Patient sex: F
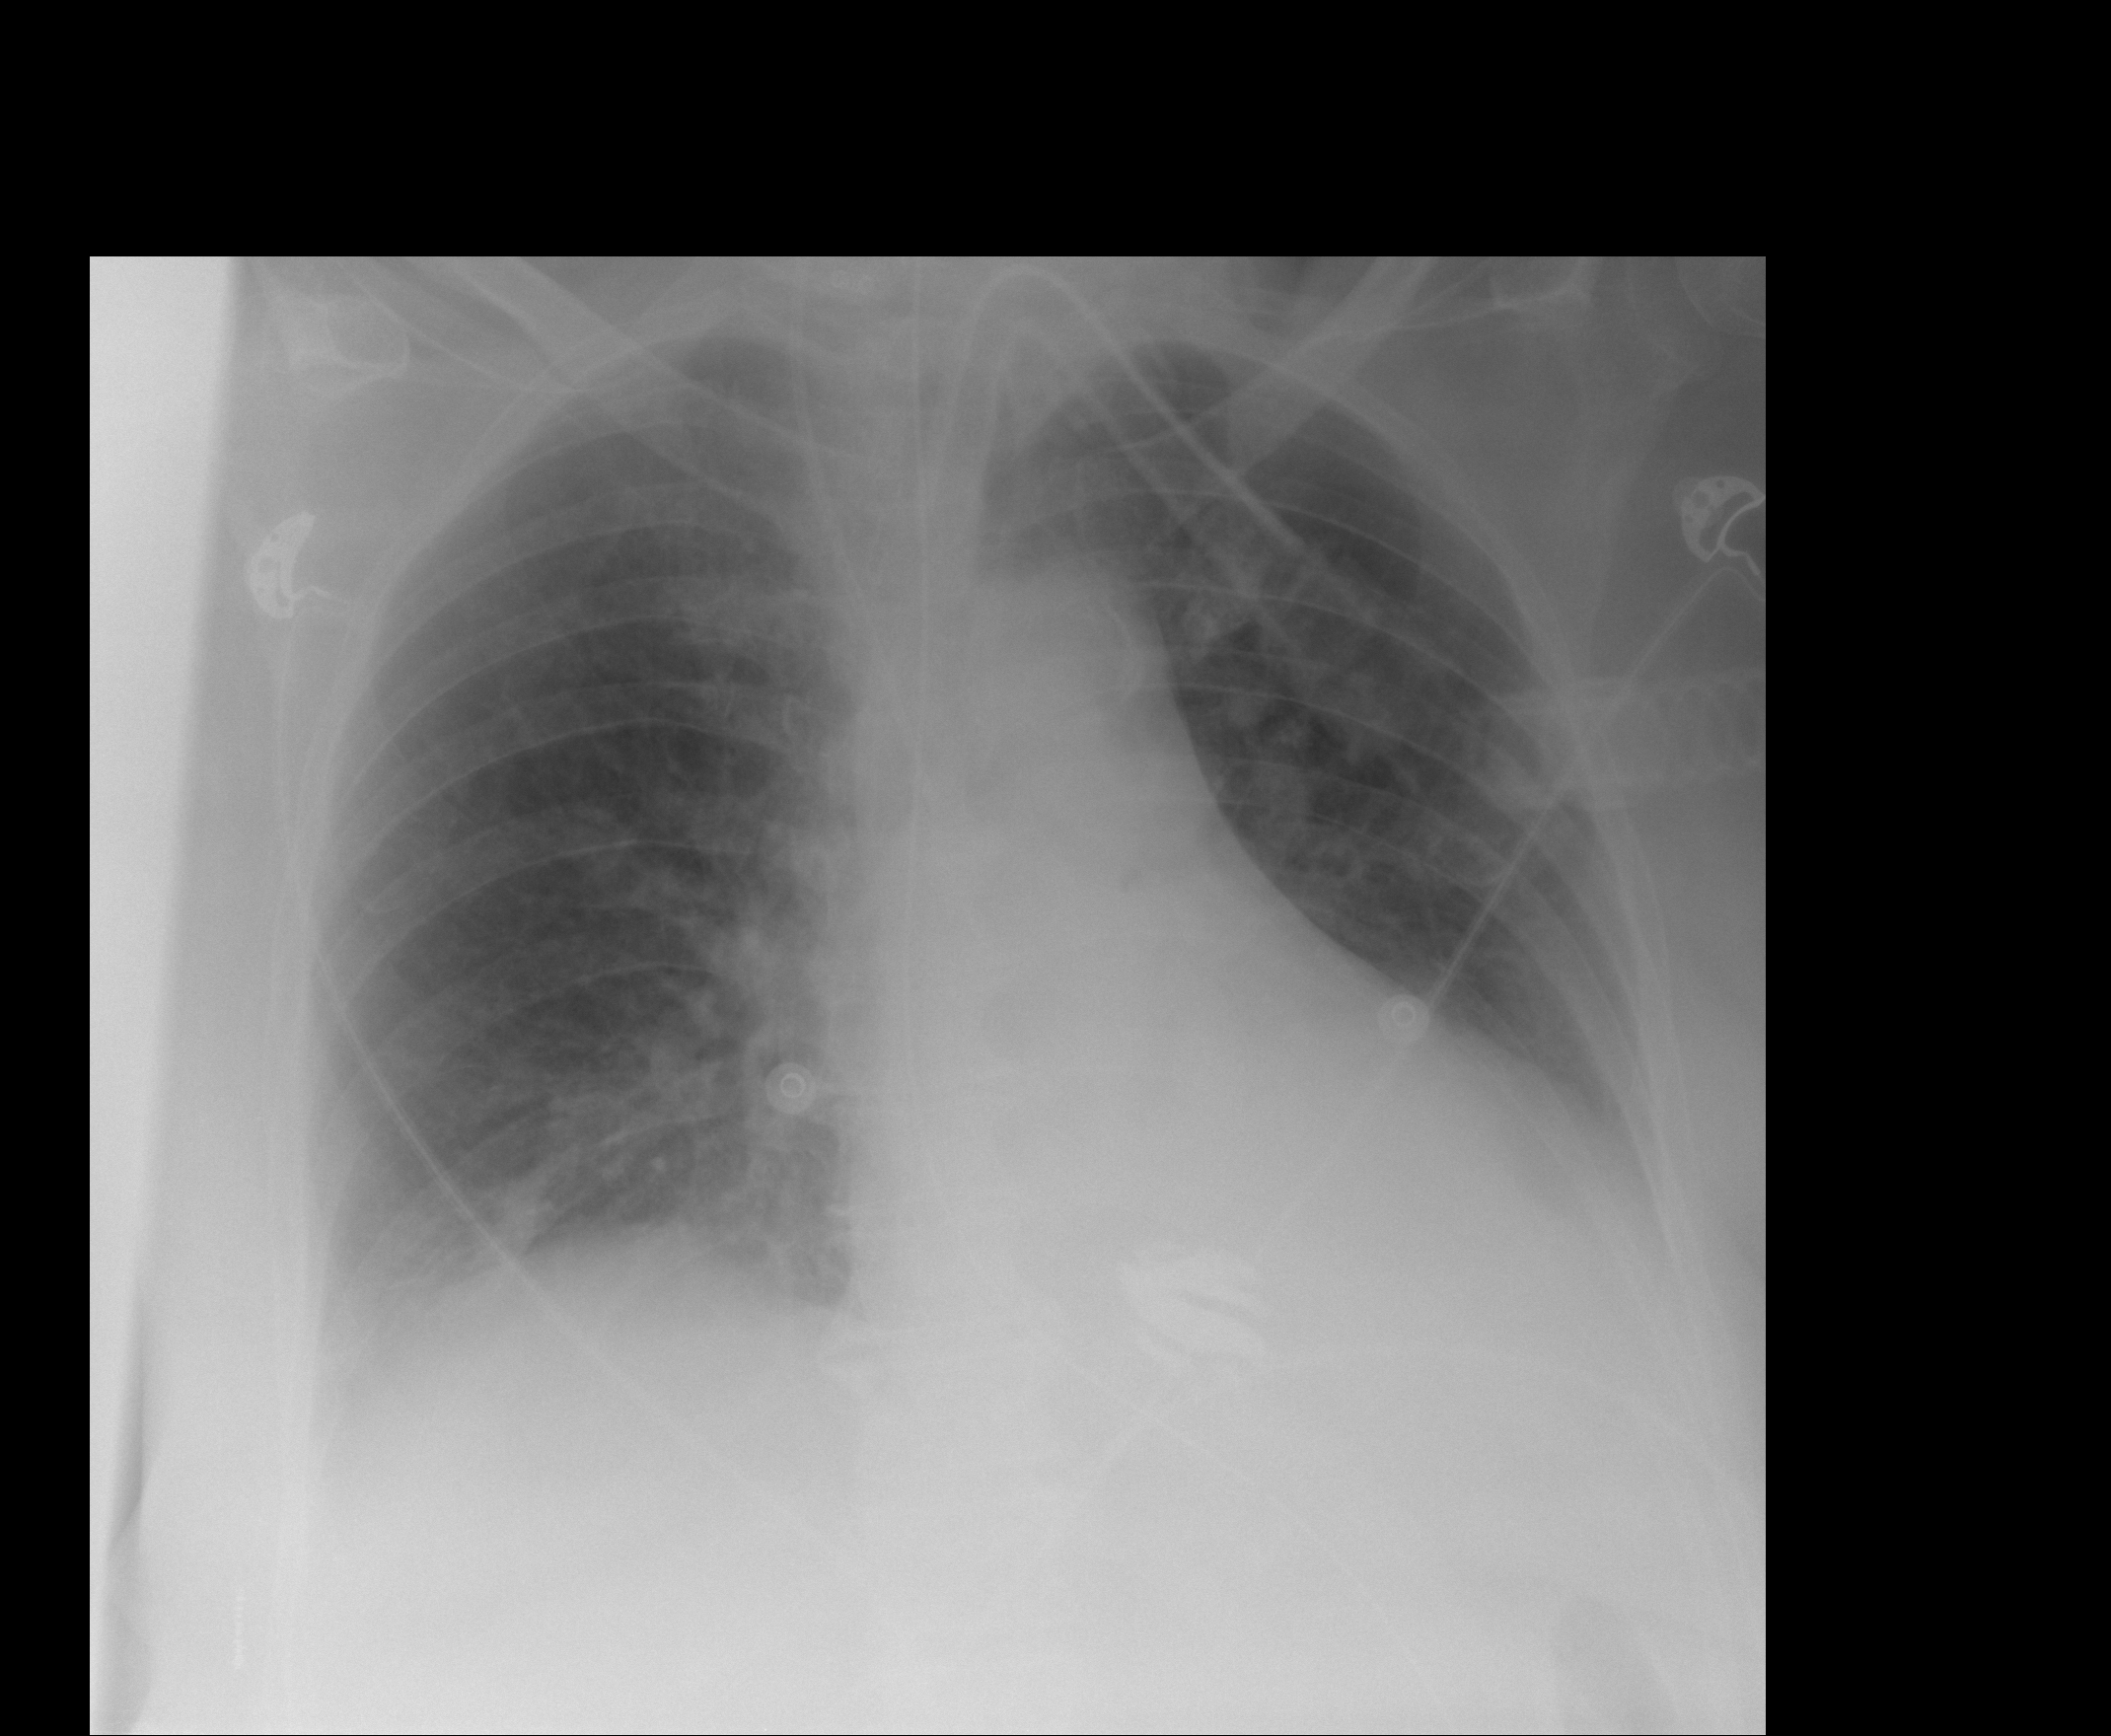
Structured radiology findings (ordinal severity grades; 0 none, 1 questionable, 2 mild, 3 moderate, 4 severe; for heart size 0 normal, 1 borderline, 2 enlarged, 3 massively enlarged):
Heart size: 2
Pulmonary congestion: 1
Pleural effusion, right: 2
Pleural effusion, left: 2
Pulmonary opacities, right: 2
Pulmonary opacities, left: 1
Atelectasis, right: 2
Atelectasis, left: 2